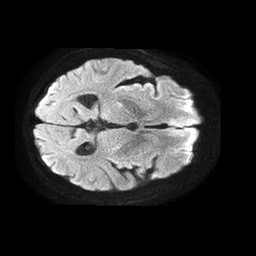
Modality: TRACE
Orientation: axial
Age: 79
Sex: female
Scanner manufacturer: philips
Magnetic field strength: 1.5 T
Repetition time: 4.6 s
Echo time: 0.08631 s